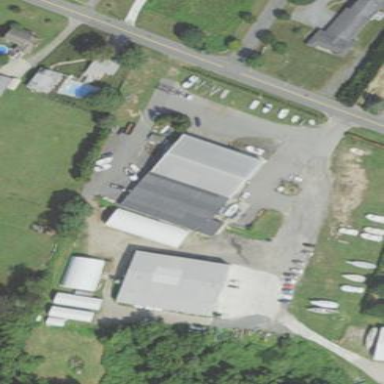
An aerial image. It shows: Warehouse.